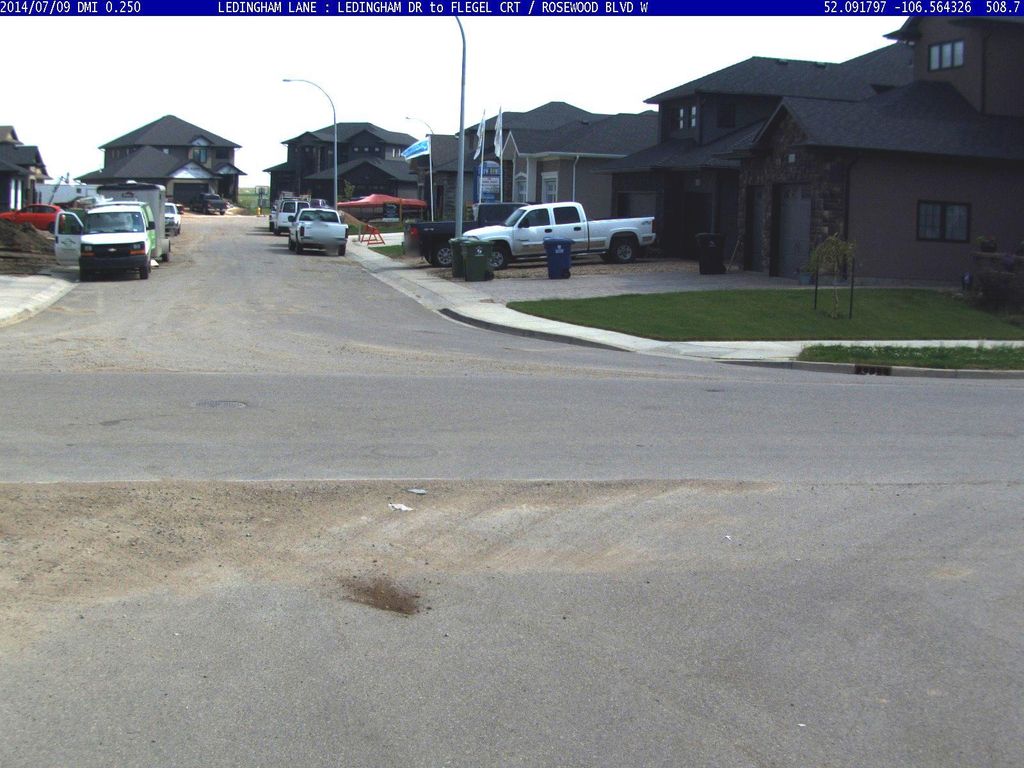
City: saskatoon